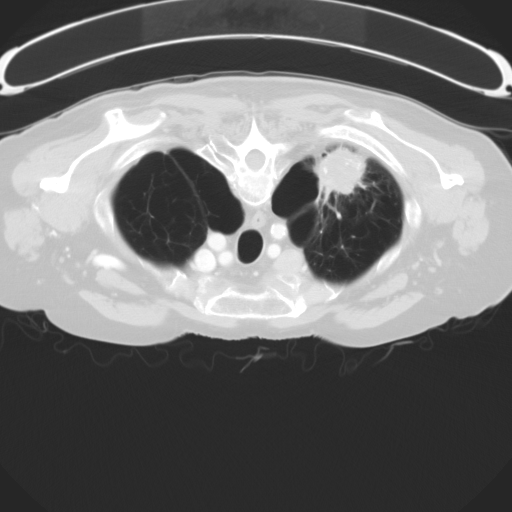
Survival: Short